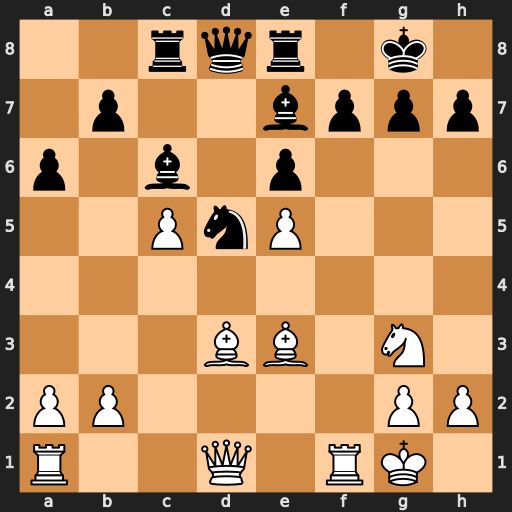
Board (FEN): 2rqr1k1/1p2bppp/p1b1p3/2PnP3/8/3BB1N1/PP4PP/R2Q1RK1
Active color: w
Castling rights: -
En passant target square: -
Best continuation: Bxh7+ Kxh7 Qh5+ Kg8 Qxf7+